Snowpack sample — Buffalo Mountain, Silverthorne, Colorado, USA (2/22/26, 2:02 PM MST)
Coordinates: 39.622, -106.113
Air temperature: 33 °F
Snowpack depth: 63 cm
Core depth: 50 cm
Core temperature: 26.6 °F
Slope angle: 11°, slope face: 116°
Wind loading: low
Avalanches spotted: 0
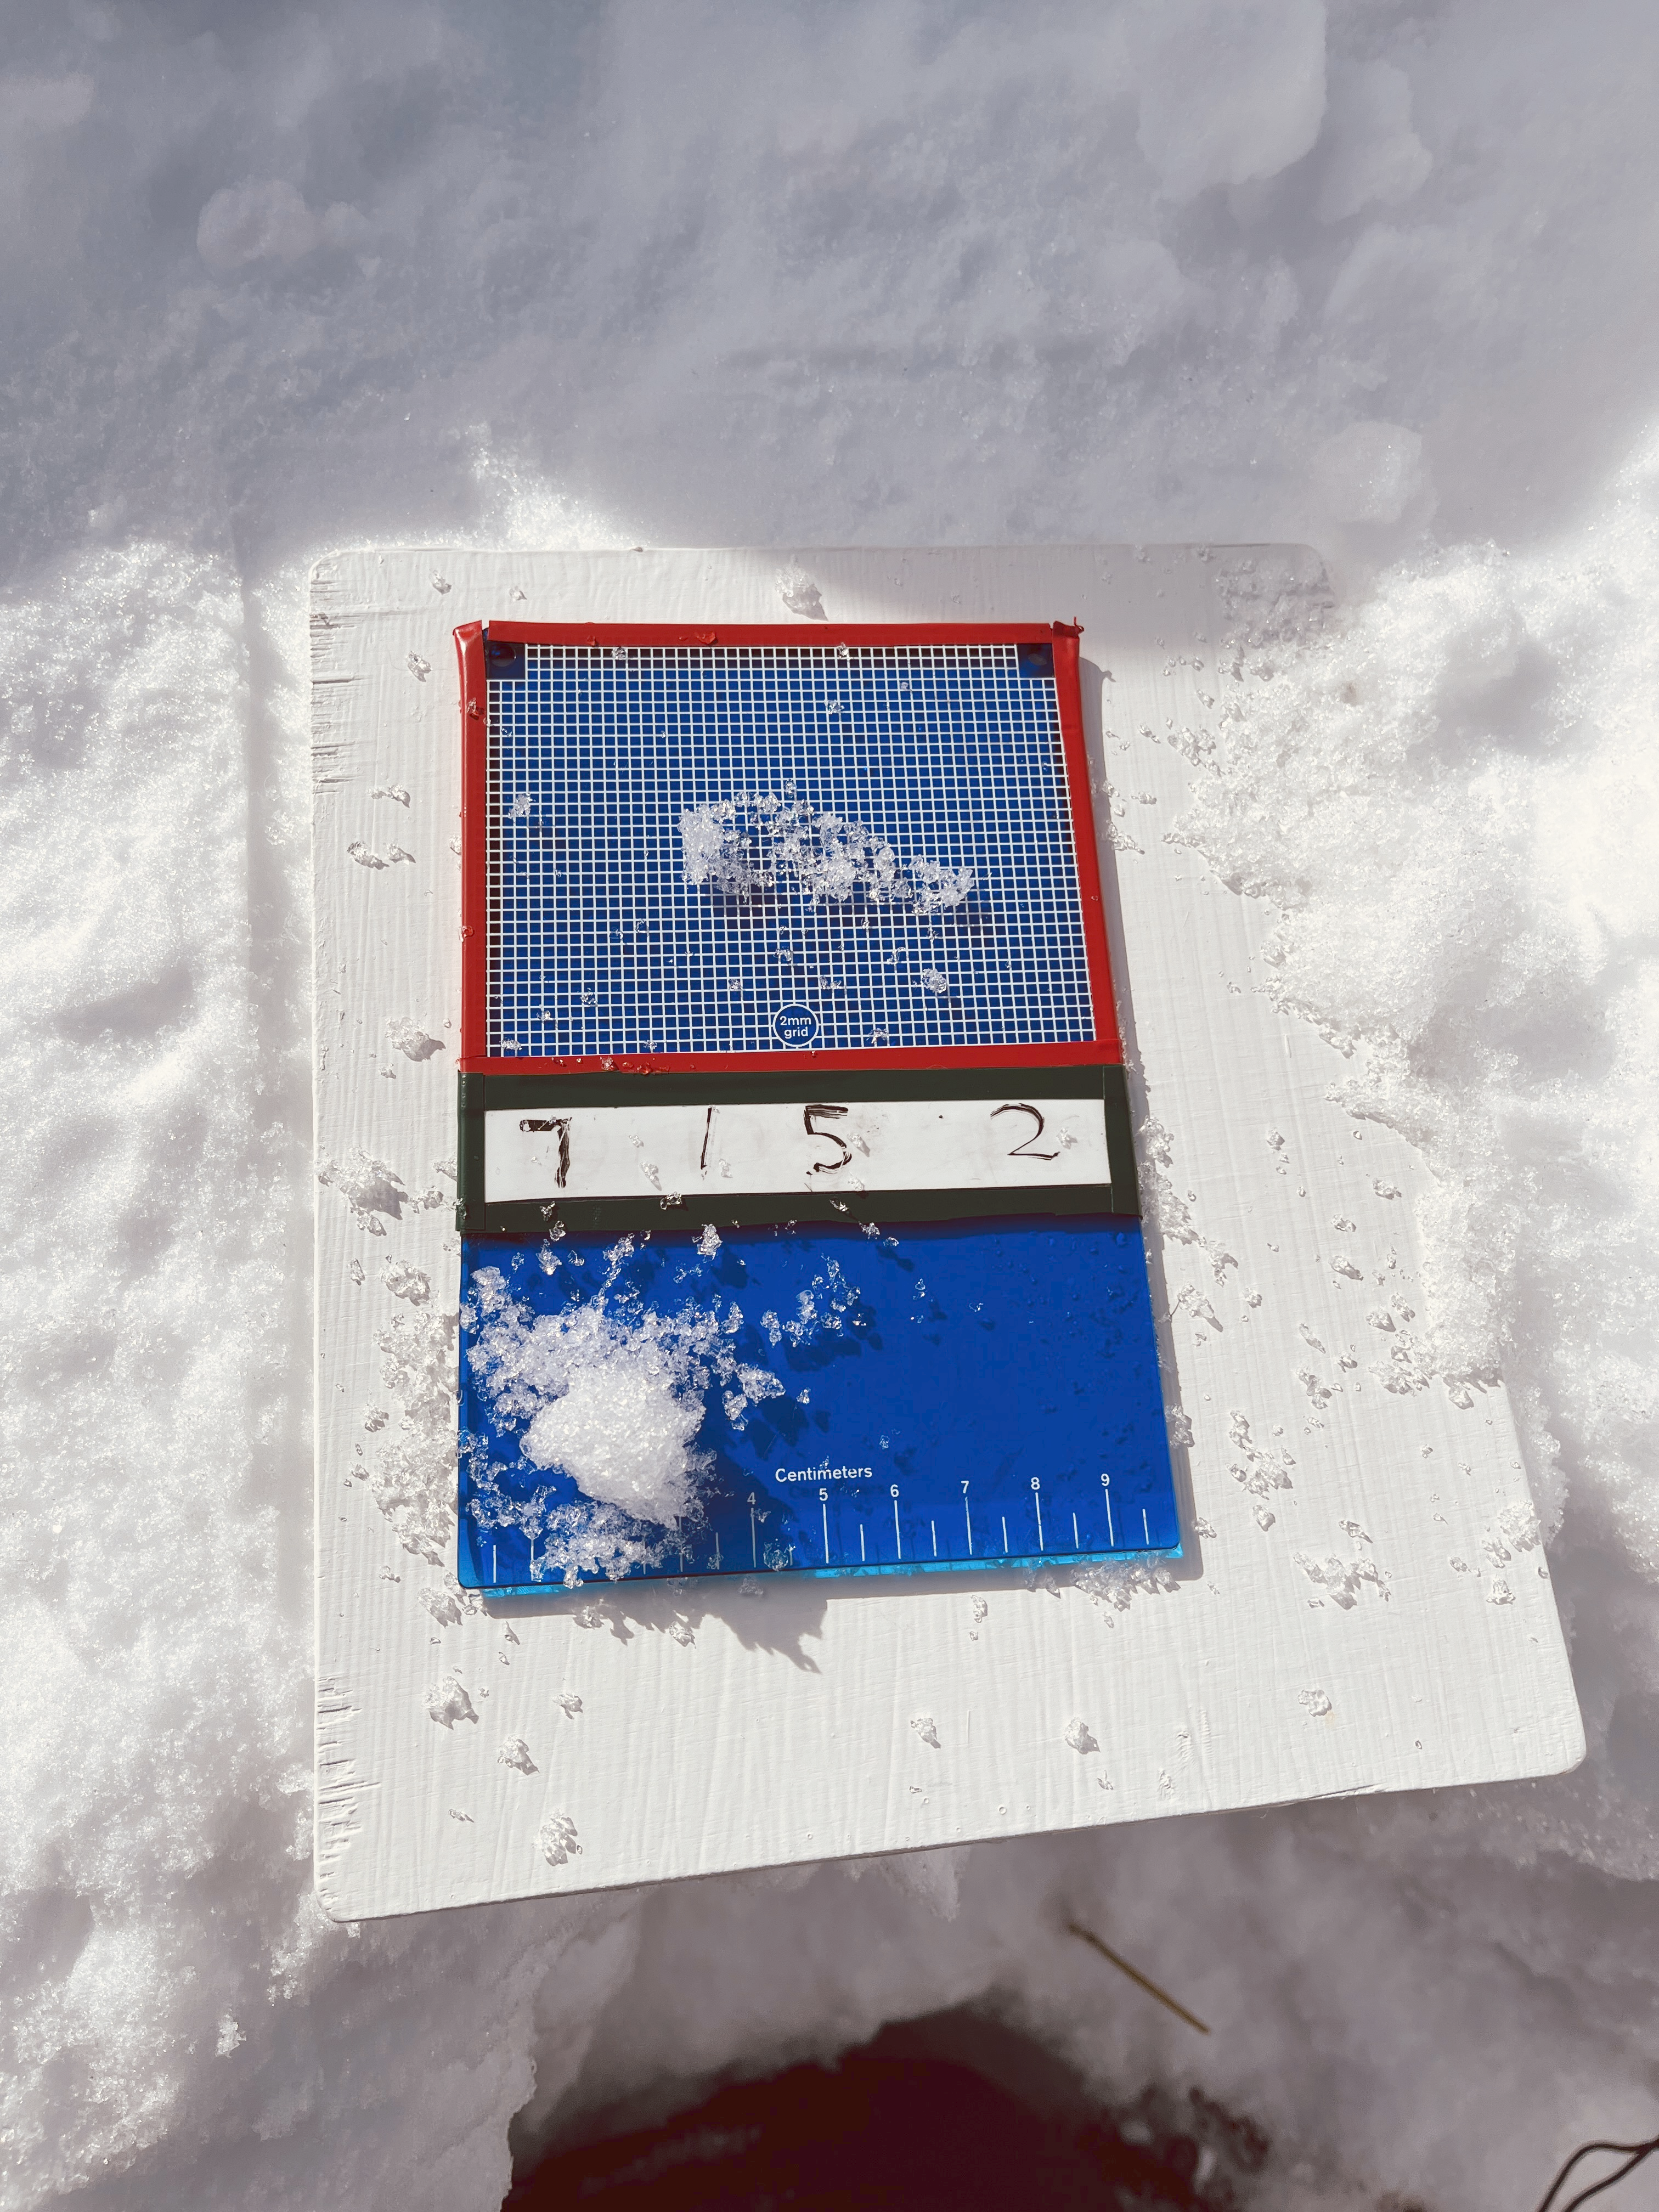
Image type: crystal_card
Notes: In a firebreak similar to site 1, minimal wind loading with no spotted avalanches (not many faces in view though)